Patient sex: F
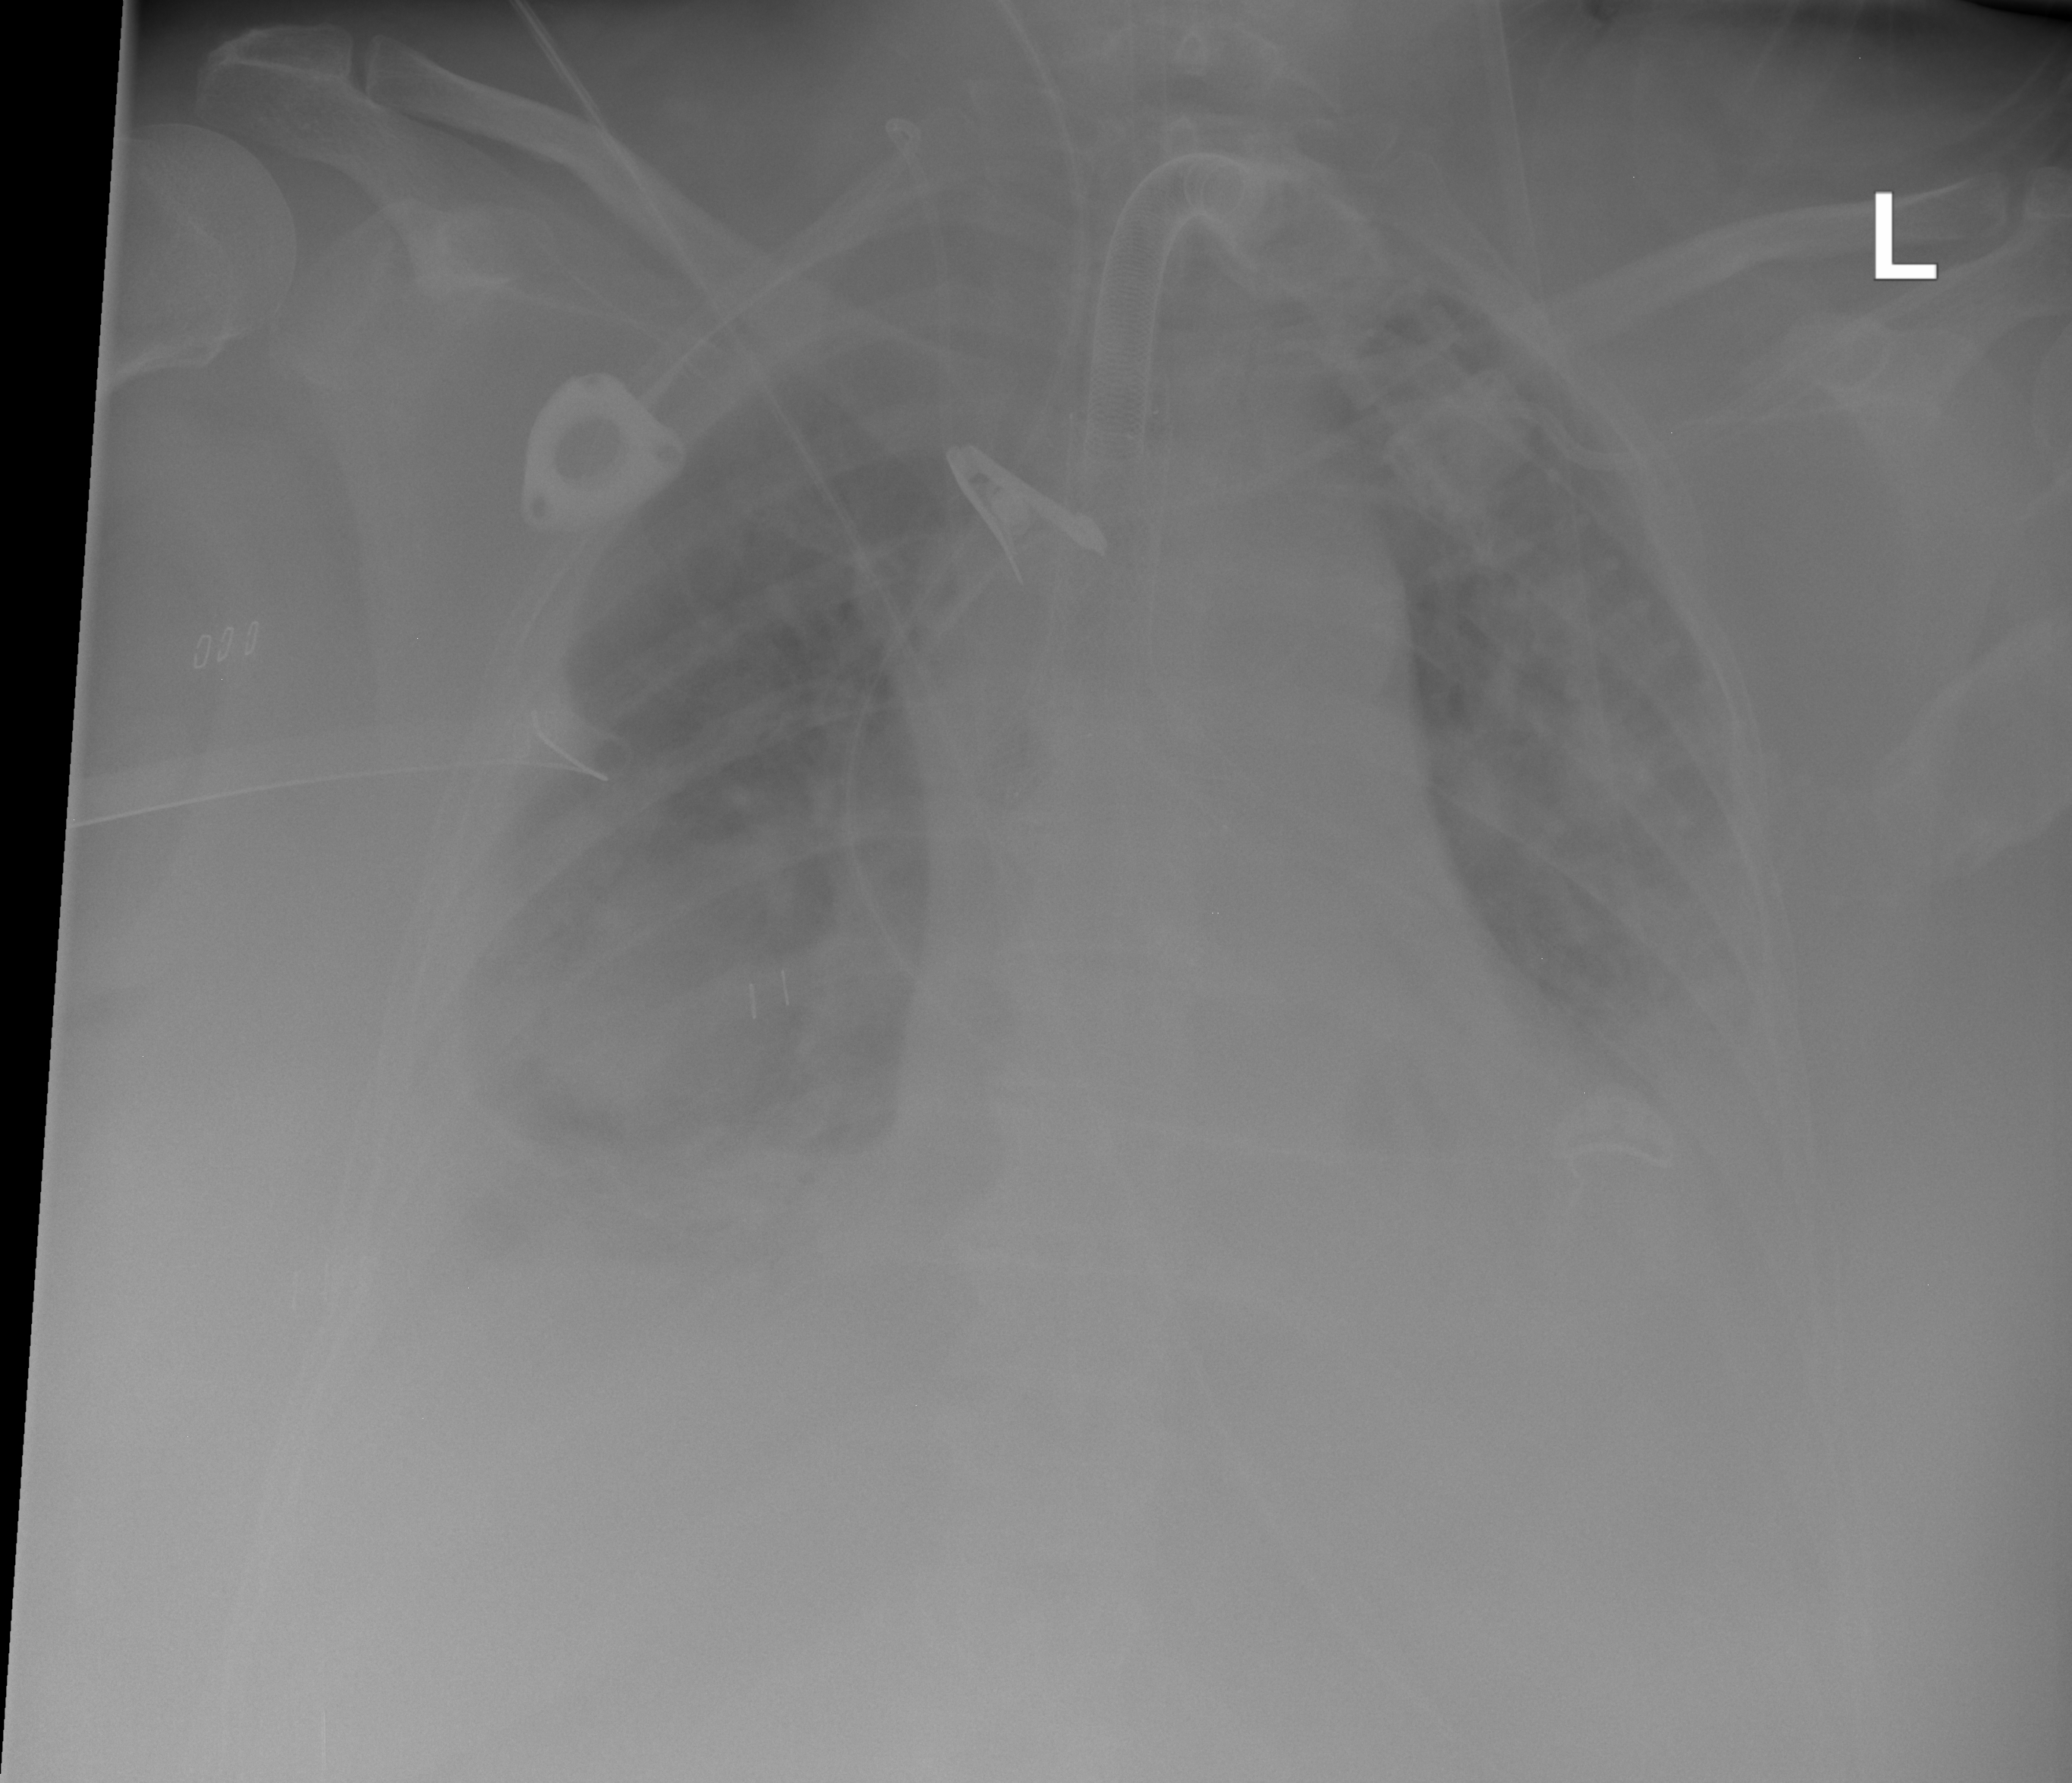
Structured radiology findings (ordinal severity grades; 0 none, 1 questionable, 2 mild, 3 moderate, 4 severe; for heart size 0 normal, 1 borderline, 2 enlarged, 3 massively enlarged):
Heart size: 2
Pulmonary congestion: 2
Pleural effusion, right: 2
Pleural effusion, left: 2
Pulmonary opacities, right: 2
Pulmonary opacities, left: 2
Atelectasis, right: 3
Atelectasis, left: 3